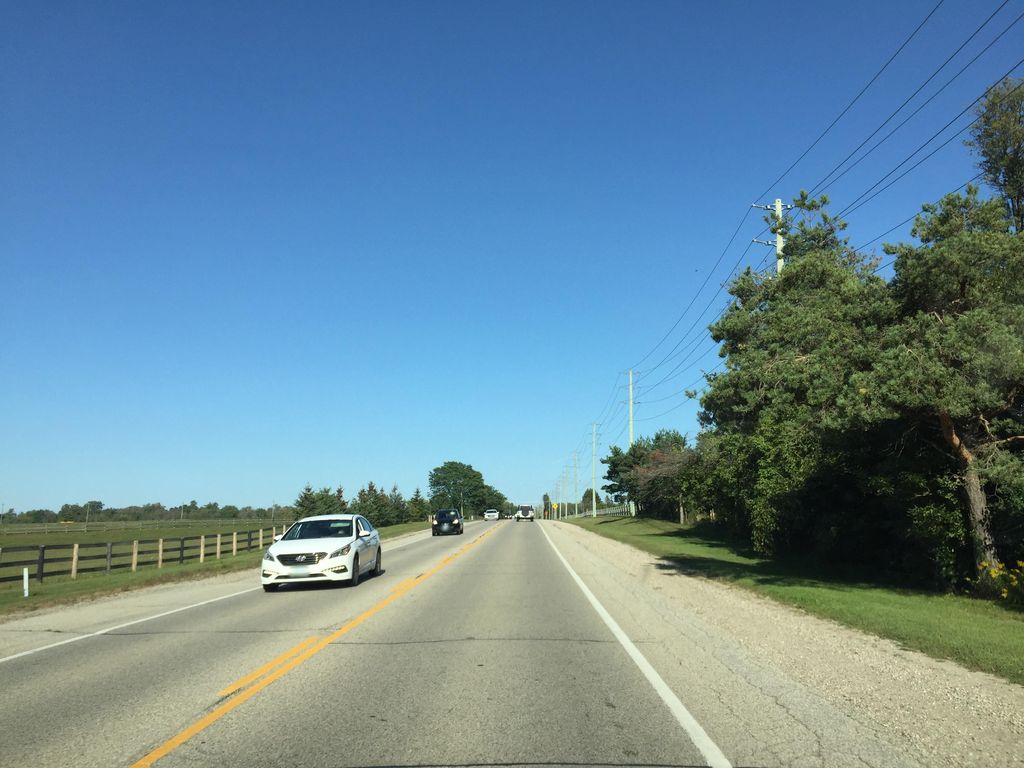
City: kitchener-waterloo